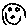
Label: smiley face